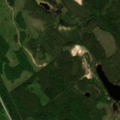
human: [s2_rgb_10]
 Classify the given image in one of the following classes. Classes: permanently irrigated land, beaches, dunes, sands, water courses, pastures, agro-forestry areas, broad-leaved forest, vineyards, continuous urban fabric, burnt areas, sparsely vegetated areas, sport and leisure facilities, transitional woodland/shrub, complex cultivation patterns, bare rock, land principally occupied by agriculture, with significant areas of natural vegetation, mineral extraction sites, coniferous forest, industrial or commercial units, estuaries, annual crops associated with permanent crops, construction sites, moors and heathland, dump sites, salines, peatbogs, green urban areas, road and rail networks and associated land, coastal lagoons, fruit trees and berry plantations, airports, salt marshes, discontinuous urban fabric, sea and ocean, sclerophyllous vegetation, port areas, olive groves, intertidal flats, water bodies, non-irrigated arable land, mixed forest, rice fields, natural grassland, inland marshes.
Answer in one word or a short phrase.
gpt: coniferous forest, mixed forest, transitional woodland/shrub